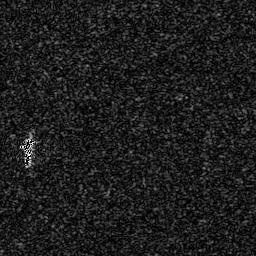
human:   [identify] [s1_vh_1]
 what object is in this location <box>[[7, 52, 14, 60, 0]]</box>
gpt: <ref>1 small ship at the left</ref>